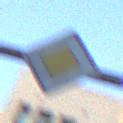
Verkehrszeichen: Vorfahrtsstrasse
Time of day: SunriseSunset
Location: Outdoor (Urban)
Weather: Clear
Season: NotSpecified
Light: Natural